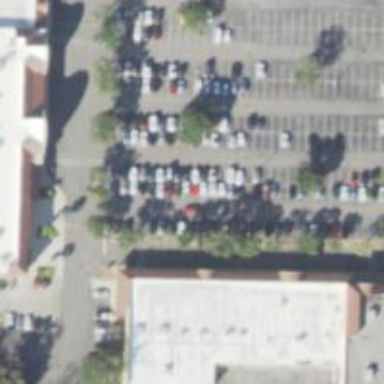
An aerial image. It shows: Parking space is available.